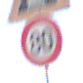
Verkehrszeichen: Geschwindigkeit80
Zusatzzeichen oben: BeweglicheBruecke
Umgebung: Outdoor, Suburban
Tageszeit: MorningAfternoon
Wetter: PartlyCloudy
Licht: Natural
Jahreszeit: NotSpecified
Kontrast: HighContrast